Here is a 2-D grayscale rendering of raw bearing vibration samples (signal-to-image). Determine the bearing's health state. Answer with exactly one of: normal, inner_race, outer_race, ball.
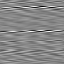
Answer: inner_race